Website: bh-photo
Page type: account-dashboard
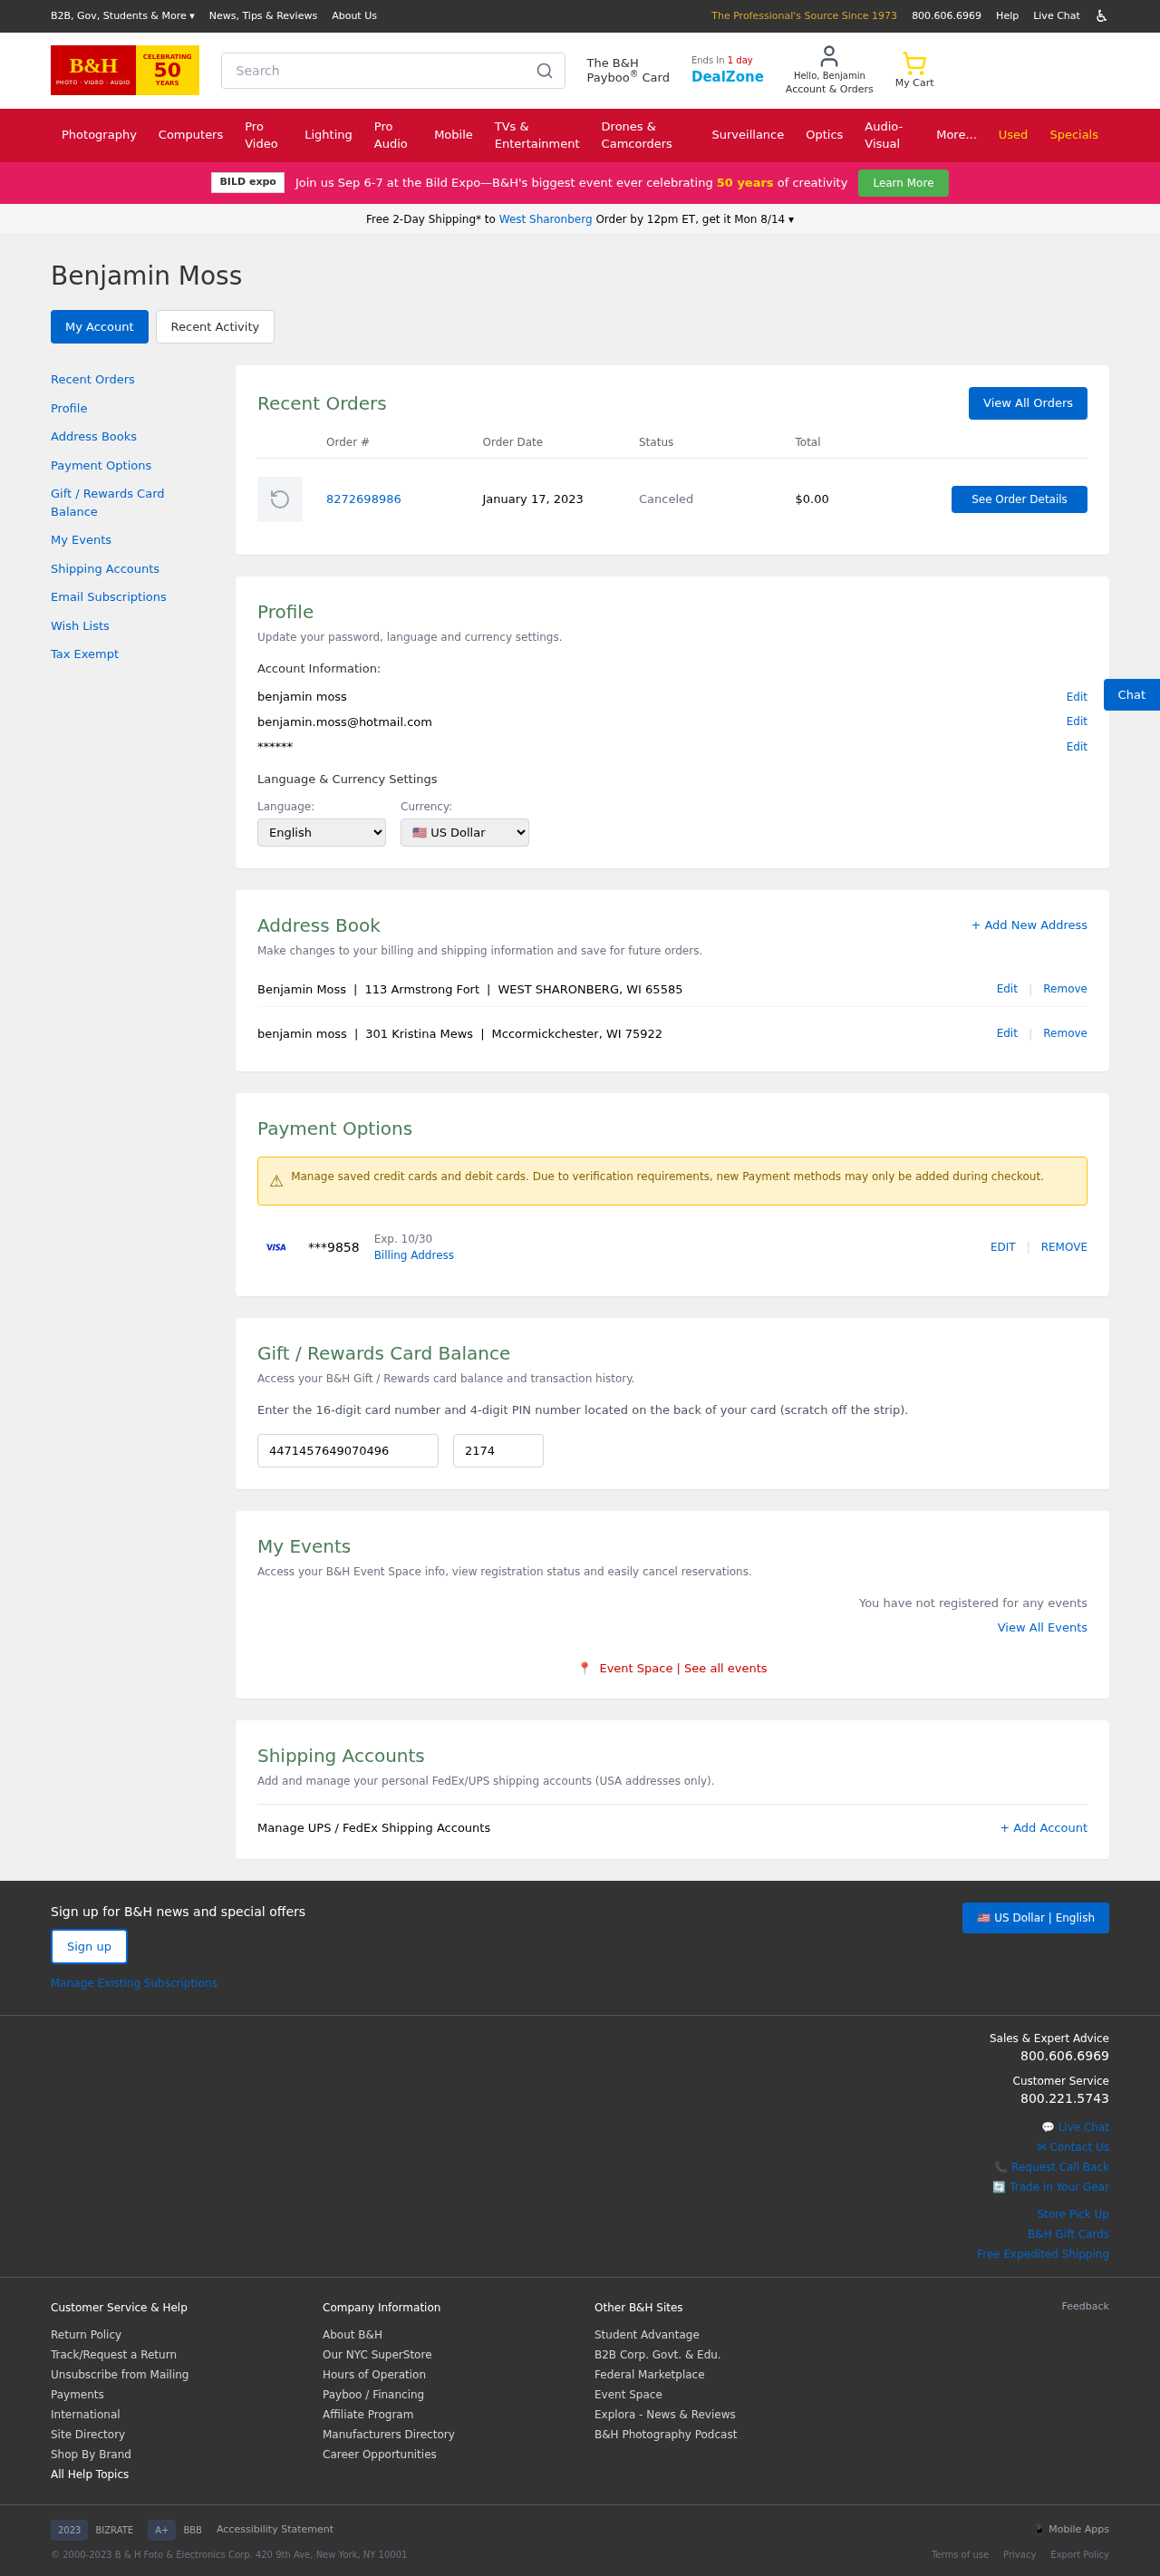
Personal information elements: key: PII_CARD_EXPIRY
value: Exp. 10/30
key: PII_CARD_LAST4
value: ***9858
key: PII_CITY
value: West Sharonberg
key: PII_EMAIL
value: benjamin.moss@hotmail.com
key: PII_FIRSTNAME
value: Benjamin
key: PII_FULLNAME
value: Benjamin Moss
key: PII_LOCATION1_CITY_STATE_ZIP
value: Mccormickchester, WI 75922
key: PII_LOCATION1_STREET
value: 301 Kristina Mews
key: PII_STREET
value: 113 Armstrong Fort
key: PII_FULLNAME2
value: benjamin moss
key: PII_FULLNAME3
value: Benjamin Moss
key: PII_CITY_STATE_ZIP
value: WEST SHARONBERG, WI 65585
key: PII_FULLNAME4
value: benjamin moss
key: PII_GIFT_CODE
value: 4471457649070496
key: PII_GIFT_PIN
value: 2174
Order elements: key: ORDER_ID
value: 8272698986
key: ORDER_DATE
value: January 17, 2023
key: ORDER_TOTAL
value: $0.00
Search elements: key: HEADER_SEARCH
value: Search